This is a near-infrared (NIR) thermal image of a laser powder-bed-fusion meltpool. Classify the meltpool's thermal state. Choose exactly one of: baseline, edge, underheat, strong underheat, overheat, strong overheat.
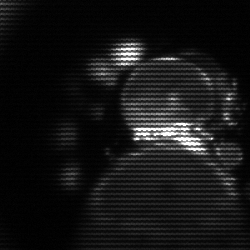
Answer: baseline